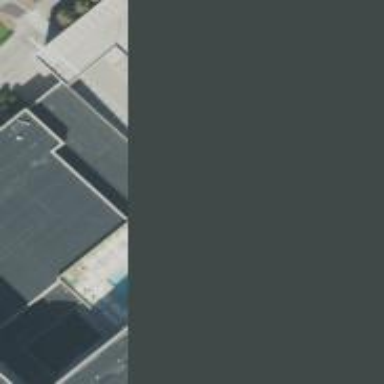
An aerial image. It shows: Multi-storey parking building.